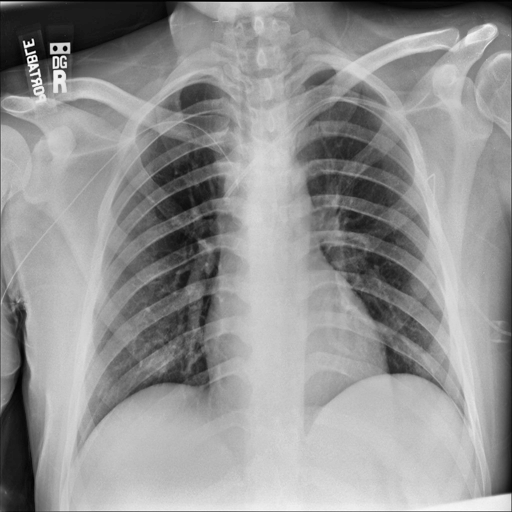
Finding: NORMAL